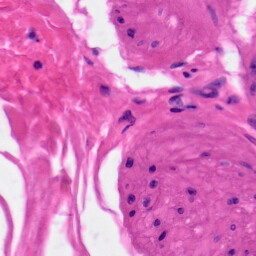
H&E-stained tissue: Skin